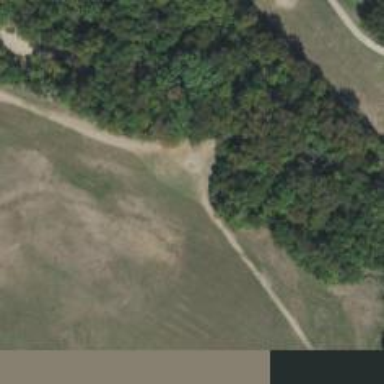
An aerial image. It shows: Disc golf course.